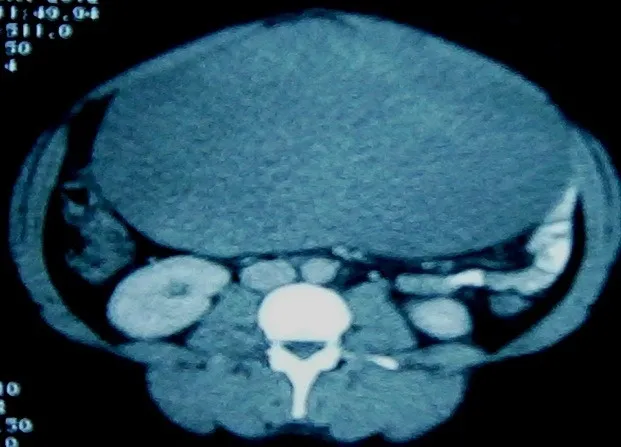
Pelvi-abdominal computed tomography showing a large, well-defined, oval mass measuring 23 x 18 x 13 cm in dimensions overlapping the left side of the abdominal cavity.
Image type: radiology (ct)